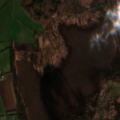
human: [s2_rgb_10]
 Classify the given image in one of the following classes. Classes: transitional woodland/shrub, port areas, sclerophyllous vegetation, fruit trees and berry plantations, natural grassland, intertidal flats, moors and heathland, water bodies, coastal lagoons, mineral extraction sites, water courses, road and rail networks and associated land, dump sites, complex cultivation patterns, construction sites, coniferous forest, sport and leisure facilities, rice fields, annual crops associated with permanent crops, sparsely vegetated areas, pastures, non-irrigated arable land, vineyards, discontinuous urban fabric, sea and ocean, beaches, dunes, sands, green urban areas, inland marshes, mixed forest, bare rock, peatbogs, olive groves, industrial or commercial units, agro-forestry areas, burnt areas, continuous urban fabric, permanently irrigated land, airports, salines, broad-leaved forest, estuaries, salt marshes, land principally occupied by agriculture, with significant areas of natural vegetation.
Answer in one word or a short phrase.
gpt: pastures, transitional woodland/shrub, peatbogs